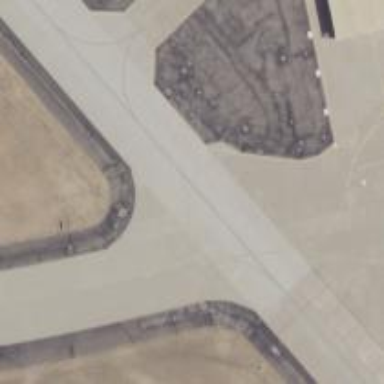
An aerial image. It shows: Image of taxiway at airport.